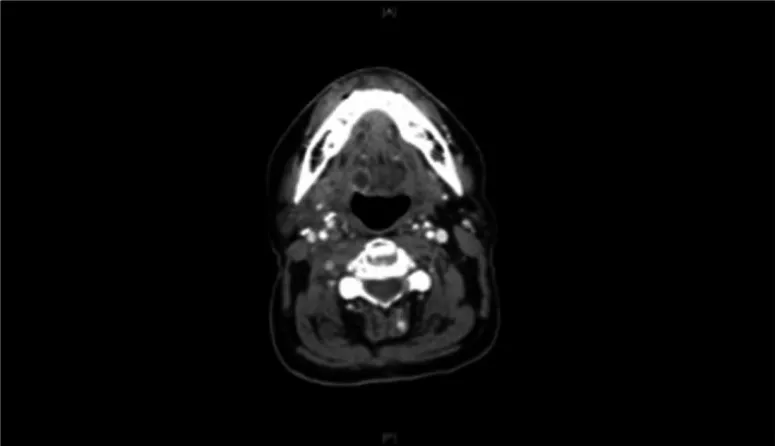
CT neck of the neck with contrast, prior to treatment, demonstrates a submucosal irregularity that was ultimately biopsied and diagnosed as recurrent squamous cell carcinoma.
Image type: radiology (ct)